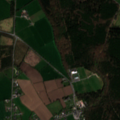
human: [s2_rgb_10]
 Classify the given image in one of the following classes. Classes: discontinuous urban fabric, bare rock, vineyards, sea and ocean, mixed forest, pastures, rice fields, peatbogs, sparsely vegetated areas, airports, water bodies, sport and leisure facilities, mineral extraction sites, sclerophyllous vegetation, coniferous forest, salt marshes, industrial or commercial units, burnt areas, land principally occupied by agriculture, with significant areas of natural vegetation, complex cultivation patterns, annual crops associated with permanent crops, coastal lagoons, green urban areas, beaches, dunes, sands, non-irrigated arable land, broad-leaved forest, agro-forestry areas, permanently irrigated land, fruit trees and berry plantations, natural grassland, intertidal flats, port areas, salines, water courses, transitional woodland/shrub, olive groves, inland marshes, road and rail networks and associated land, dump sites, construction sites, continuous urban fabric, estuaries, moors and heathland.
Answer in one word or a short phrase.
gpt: non-irrigated arable land, pastures, broad-leaved forest, coniferous forest, mixed forest